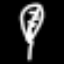
Label: leaf